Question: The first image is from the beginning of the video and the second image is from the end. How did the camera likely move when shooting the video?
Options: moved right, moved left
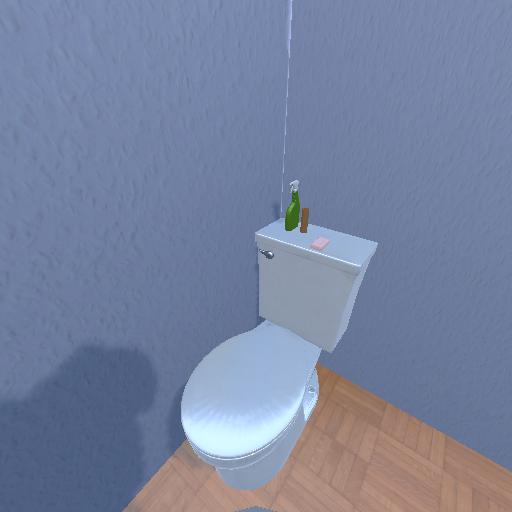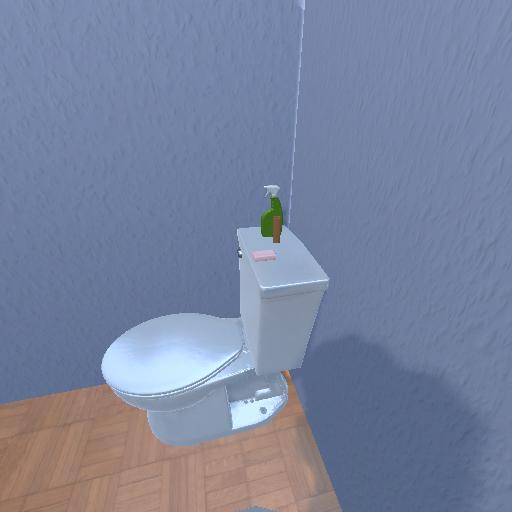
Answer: moved right